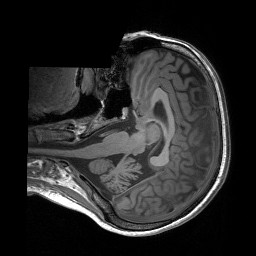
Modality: T1w
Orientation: axial
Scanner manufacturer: siemens
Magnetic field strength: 3 T